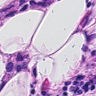
Metastatic tissue present: yes